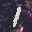
Label: 1